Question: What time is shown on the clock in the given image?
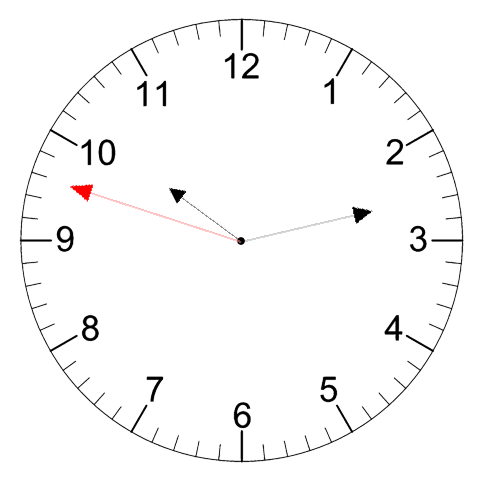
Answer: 10:12:48